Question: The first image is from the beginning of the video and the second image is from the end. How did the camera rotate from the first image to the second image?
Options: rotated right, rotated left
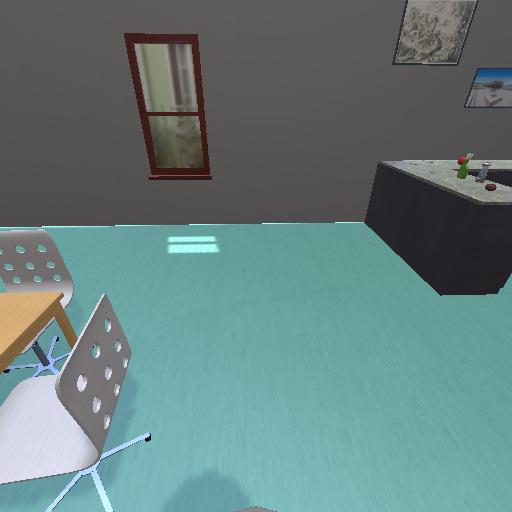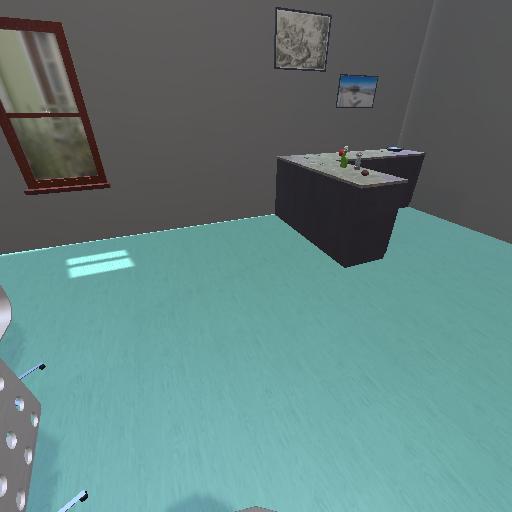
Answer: rotated right